Question: I am currently plotting the same data but visualizing it differently in two subplots (see figure):

Code snippet used for producing the above figure:
'''
# Figure
plt.figure(figsize=(14,8), dpi=72)
plt.gcf().suptitle(r'Difference between TI and $\lambda$D', size=16)
# Subplot 1
ax1 = plt.subplot2grid((1,3),(0,0),colspan=2)
# Plot scattered data in first subplot
plt.scatter(LE_x, LE_y, s=40, lw=0, color='gold', marker='o', label=r'$\lambda$D')
plt.scatter(MD_x, MD_y, s=40, lw=0, color='blue', marker='^', label=r'TI')
# Subplot 2
ax2 = plt.subplot2grid((1,3),(0,2))
plt.barh(vpos1, LE_hist, height=4, color='gold', label=r'$\lambda$D')
plt.barh(vpos2, MD_hist, height=4, color='blue', label=r'TI')
# Legend
legend = plt.legend()
'''
Is there any way to make the legend show both the scatter dots and the bars? Would this also go per dummy as described <URL>? Could somebody then please post a minimal working example for this, since I'm not able to wrap my head around this.
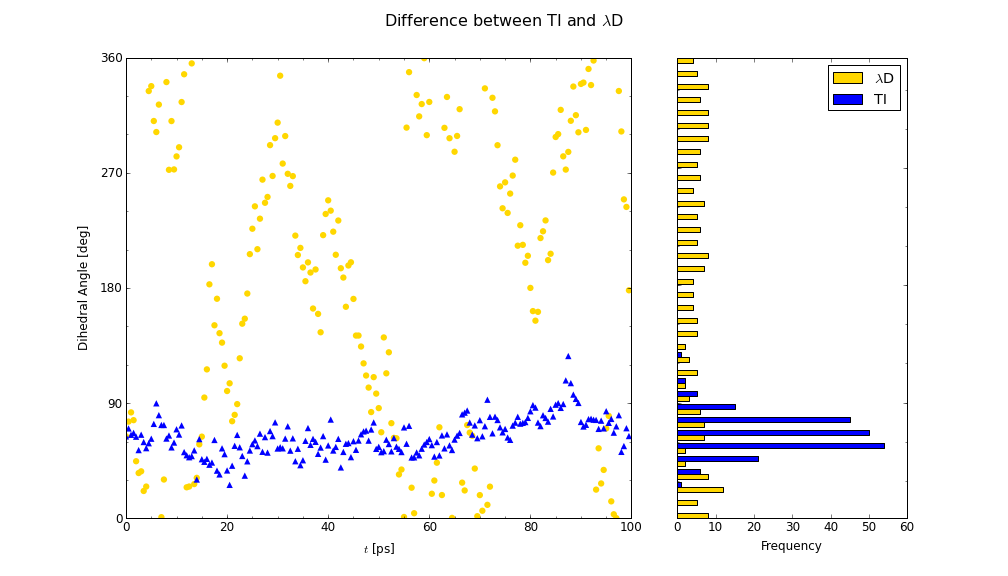
Answer: This worked for me, you essentially capture the patch handles for each graph plotted and manually create a legend at the end.
'''
import pylab as plt
import numpy as NP
plt.figure(figsize=(14,8), dpi=72)
plt.gcf().suptitle(r'Difference between TI and $\lambda$D', size=16)
# Subplot 1
ax1 = plt.subplot2grid((1,3),(0,0),colspan=2)
N = 100
LE_x = NP.random.rand(N)
LE_y = NP.random.rand(N)
MD_x = NP.random.rand(N)
MD_y = NP.random.rand(N)
# Plot scattered data in first subplot
s1 = plt.scatter(LE_x, LE_y, s=40, lw=0, color='gold', marker='o', label=r'$\lambda$D')
s2 = plt.scatter(MD_x, MD_y, s=40, lw=0, color='blue', marker='^', label=r'TI')
data = NP.random.randn(1000)
LE_hist, bins2 = NP.histogram(data, 50)
data = NP.random.randn(1000)
MD_hist, bins2 = NP.histogram(data, 50)
# Subplot 2
ax2 = plt.subplot2grid((1,3),(0,2))
vpos1 = NP.arange(0, len(LE_hist))
vpos2 = NP.arange(0, len(MD_hist)) + 0.5
h1 = plt.barh(vpos1, LE_hist, height=0.5, color='gold', label=r'$\lambda$D')
h2 = plt.barh(vpos2, MD_hist, height=0.5, color='blue', label=r'TI')
# Legend
#legend = plt.legend()
lgd = plt.legend((s1, s2, h1, h2), (r'$\lambda$D', r'TI', r'$\lambda$D', r'TI'), loc='upper center')
plt.show()
'''